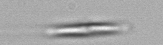
Label: pennate